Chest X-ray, PA view. Patient: 54 years old, sex M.
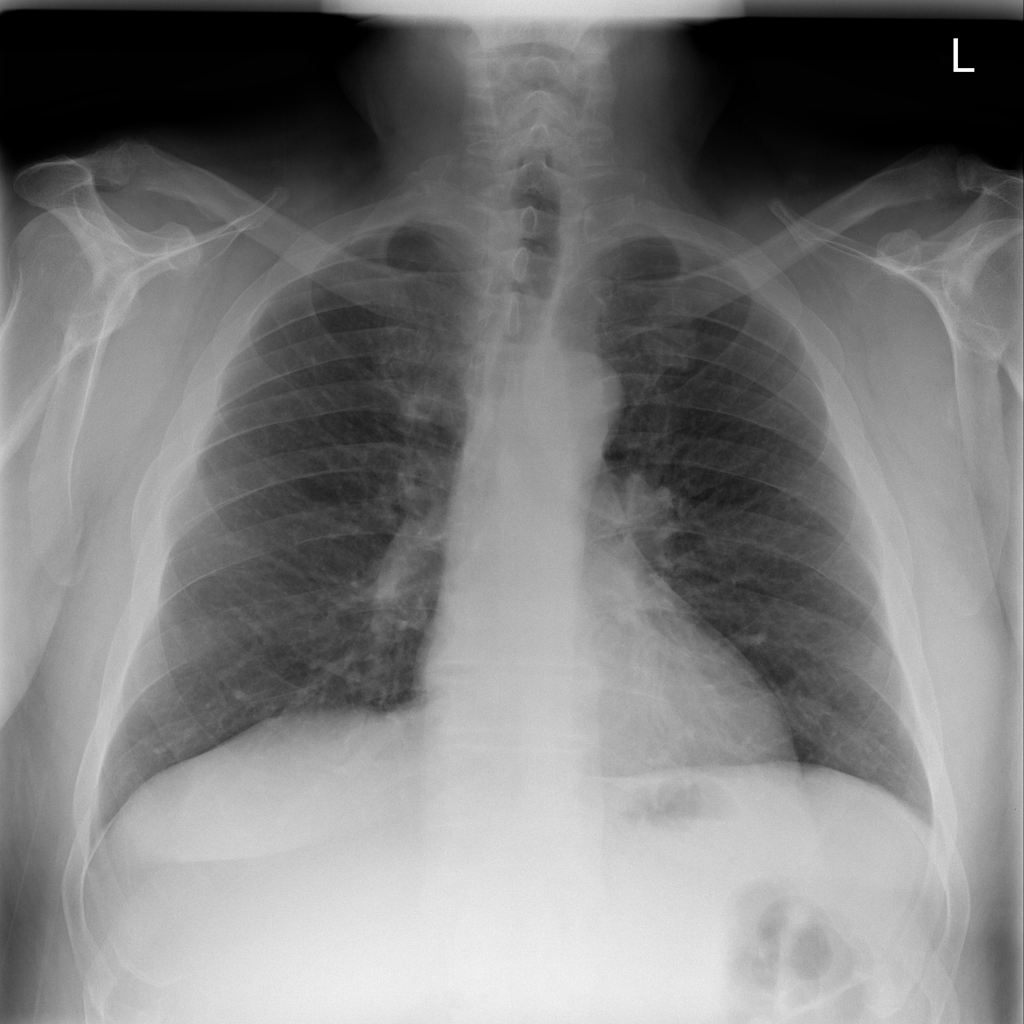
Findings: Infiltration